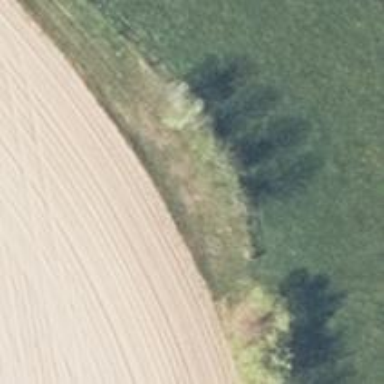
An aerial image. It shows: Row of deciduous broadleaved trees.